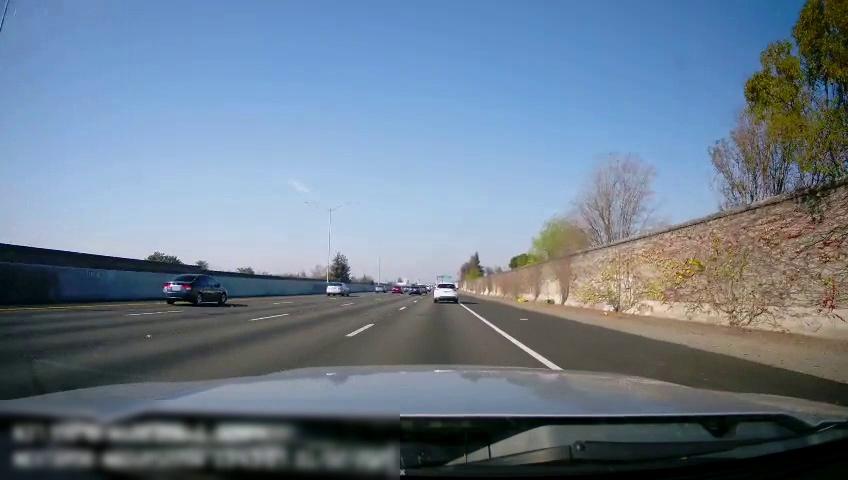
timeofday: Day
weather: Sunny
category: Drivable Space
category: Vehicles | SUV
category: Vehicles | Car
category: Vehicles | Car
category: Vehicles | SUV
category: Vehicles | Car
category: Vehicles | Car
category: Vehicles | Car
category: Lanes | Current Lane
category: Lanes | Current Lane
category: Lanes | Alternate Lane
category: Lanes | Alternate Lane
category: Lanes | Alternate Lane